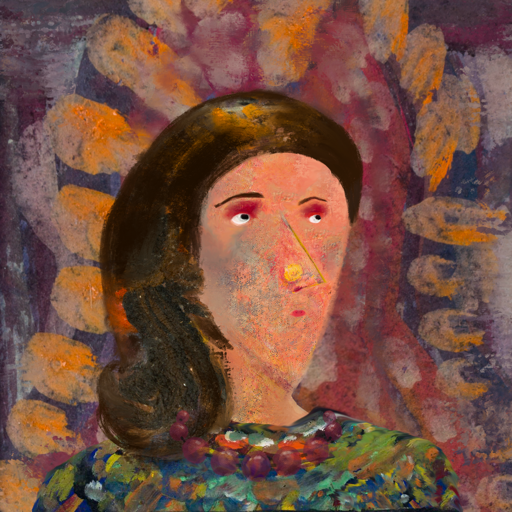
Background: Doll, Head And Neck Side: Irani, Face Side: Irani, Bust: An_Impression, Hair Side: Gypsy_Queen, Head Accessory: Blank, Second Necklace: Blank, Necklace: Irani_2, Baby: Blank